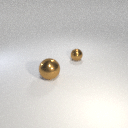
large brown metal sphere in front of small brown metal sphere